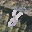
Label: 8